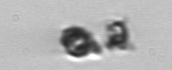
Label: Thalassiosira_TAG_external_detritus